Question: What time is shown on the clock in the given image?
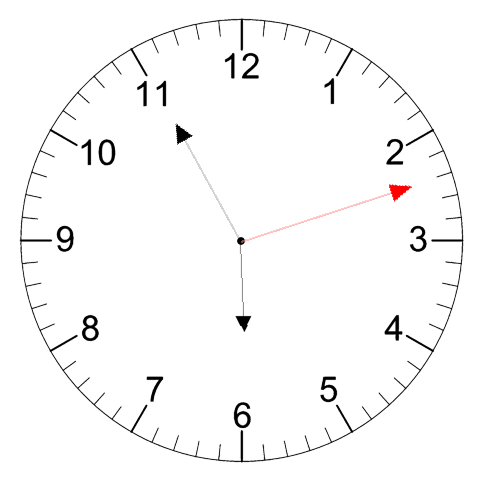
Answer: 05:55:12